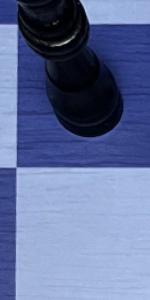
Label: Empty